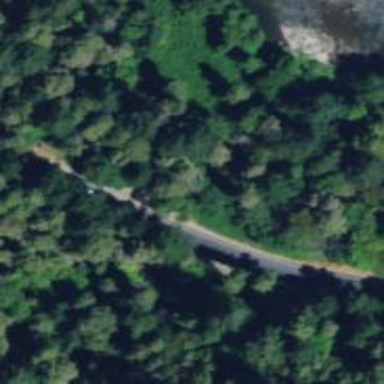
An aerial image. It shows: Trunk highway.